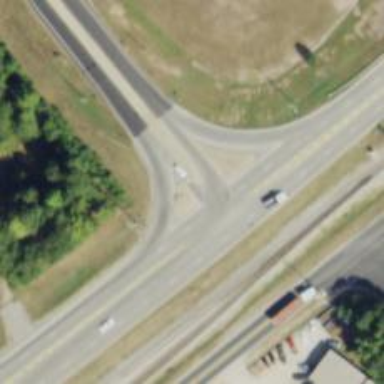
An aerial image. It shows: Asphalt road with primary link designation.